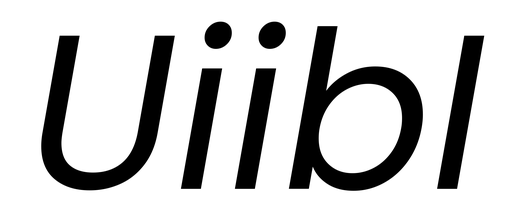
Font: Poppins-Italic